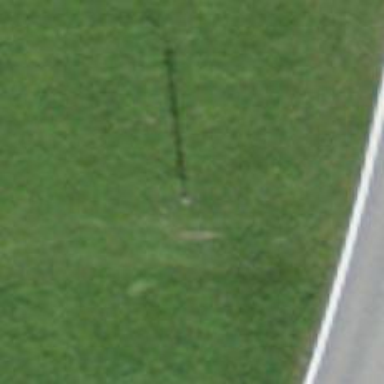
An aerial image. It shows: Power pole.